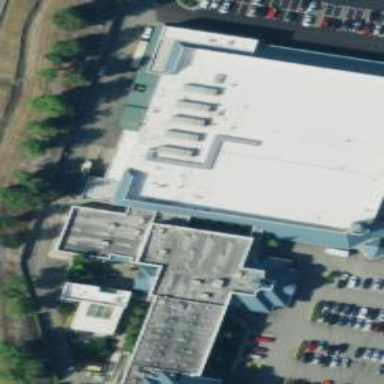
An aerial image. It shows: Building that serves as casino.